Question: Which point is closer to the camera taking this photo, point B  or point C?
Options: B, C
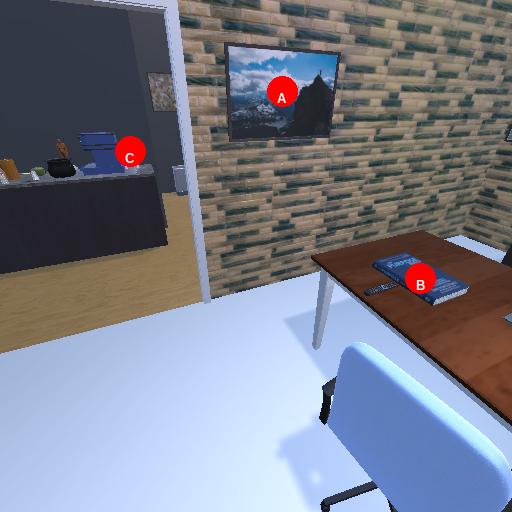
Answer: B